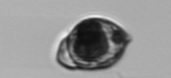
Label: Amphidinium